Aerial crown-view tile of a tropical tree (Barro Colorado Island, Panama), acquired 20241112:
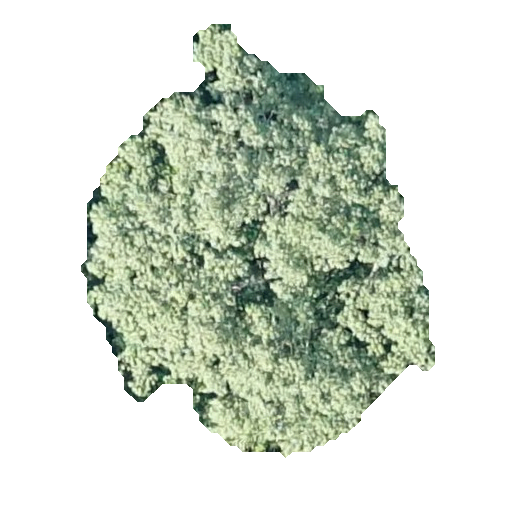
Species: Anacardium excelsum
GBIF accepted scientific name: Anacardium excelsum
Crown area: 155.5 m²